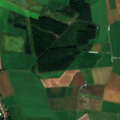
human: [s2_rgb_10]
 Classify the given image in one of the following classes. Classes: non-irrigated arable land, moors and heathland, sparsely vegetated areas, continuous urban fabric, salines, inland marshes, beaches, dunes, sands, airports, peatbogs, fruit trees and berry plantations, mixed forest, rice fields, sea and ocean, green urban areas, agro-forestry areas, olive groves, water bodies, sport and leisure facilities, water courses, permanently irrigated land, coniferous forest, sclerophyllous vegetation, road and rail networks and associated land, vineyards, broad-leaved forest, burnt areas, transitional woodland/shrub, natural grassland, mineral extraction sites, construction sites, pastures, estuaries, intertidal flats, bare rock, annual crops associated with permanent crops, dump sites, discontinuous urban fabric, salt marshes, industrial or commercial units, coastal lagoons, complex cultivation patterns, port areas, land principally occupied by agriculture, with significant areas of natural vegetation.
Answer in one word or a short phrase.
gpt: discontinuous urban fabric, non-irrigated arable land, mixed forest